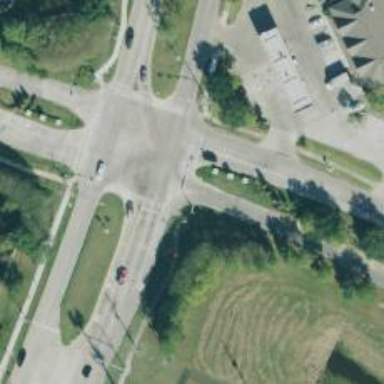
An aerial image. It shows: Footway crossing.